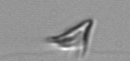
Label: Chrysochromulina_lanceolata